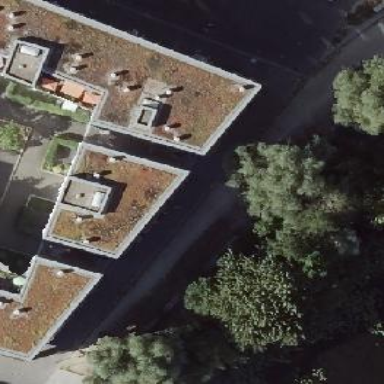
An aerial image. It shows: Flat-roofed residential building.